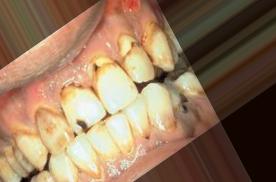
Condition: Tooth Discoloration